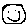
Label: smiley face